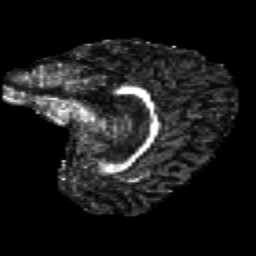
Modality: FA
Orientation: sagittal
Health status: healthy
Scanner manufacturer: philips
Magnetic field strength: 3 T
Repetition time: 9.75 s
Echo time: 0.092 s